Question: In Xcode's "All Output" aka console, when I type things like 'po someObject' I can never see my cursor so I have no idea where I am when I want to go back and add some square brackets for instance:

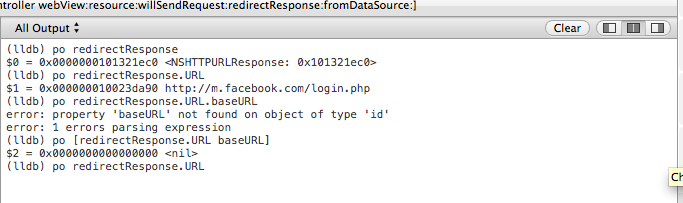
Answer: Had the same issue, the reason was: Xcode Theme - Background and Cursor were set to the same color.